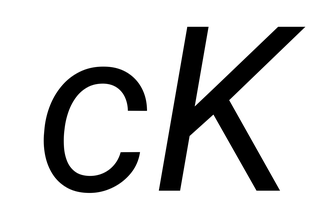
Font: Roboto-Italic_Italic